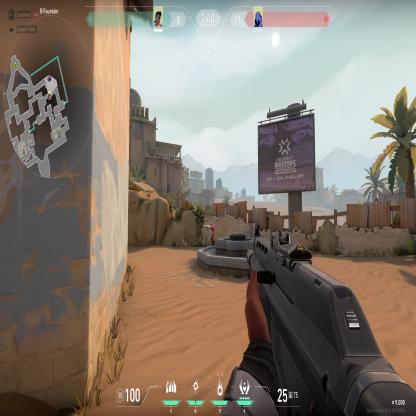
Label: enemy